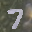
Label: 7